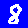
Digit: 8